Question: '''
public void onItemClick(AdapterView<?> parent, View view, int position,long row) {
PackageInfo packageInfo = (PackageInfo) parent
.getItemAtPosition(position);
AppData appData = (AppData) getApplicationContext();
appData.setPackageInfo(packageInfo);
Intent appInfo = new Intent(getApplicationContext(), ApkInfo.class);
startActivity(appInfo);
}
'''
While Displaying List in LISTVIEW , when i click on the selected app, it should display application package info,
but when i click on selected app, application closing automatically , getting error logs, will u sugest me perfect solution.

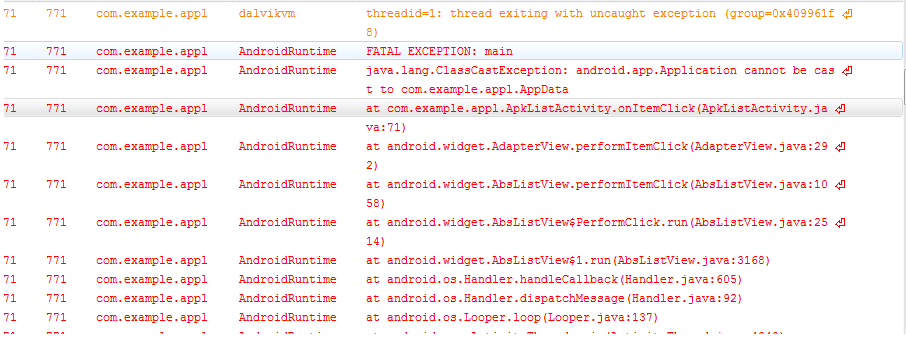
Answer: I guess you are creating a class named that extends the class.So you have to define the class in your .Within the Application tag in the manifest file write: 'android:name="yourpackagename.AppData"' and your error will be resolved.(Note: yourpackagename is the name of the package where your AppData resides)
Example:
'''
<application
android:name="yourpackagename.AppData"
android:allowBackup="true"
android:icon="@drawable/ic_launcher"
android:label="@string/app_name"
android:theme="@style/AppTheme" >
'''